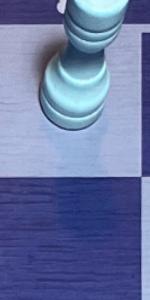
Label: Empty